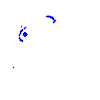
Particle: electron